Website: bh-photo
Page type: address-validator
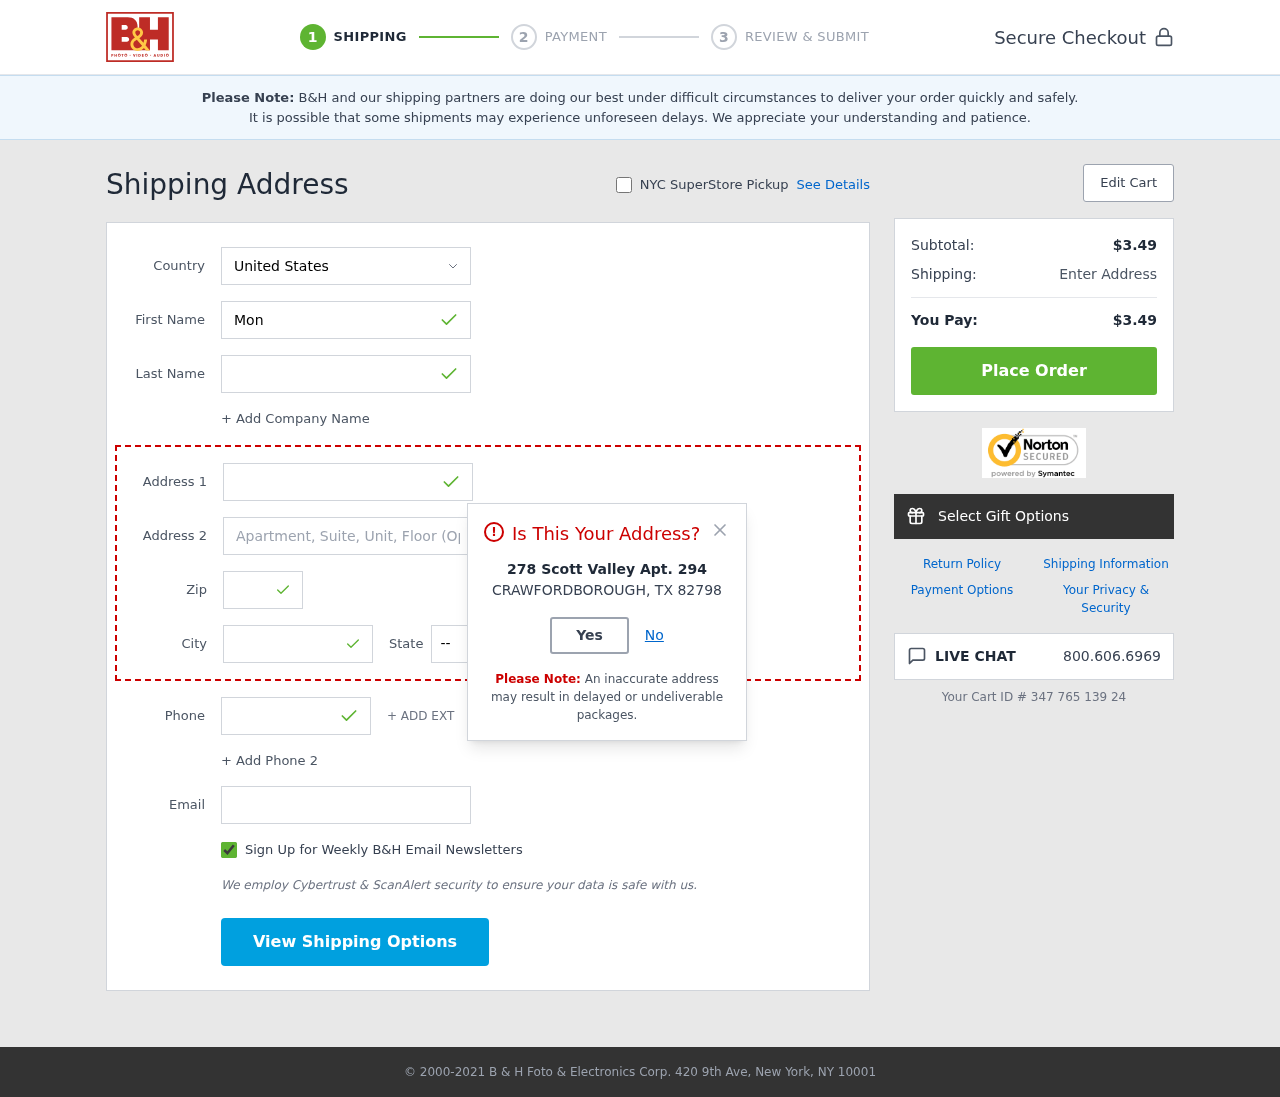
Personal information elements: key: PII_CITY
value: Crawfordborough
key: PII_COUNTRY
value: United States
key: PII_EMAIL
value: monicagarcia@yahoo.com
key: PII_FIRSTNAME
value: Monica
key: PII_LASTNAME
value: Garcia
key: PII_PHONE
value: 8838845557
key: PII_POSTCODE
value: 82798
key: PII_STATE_ABBR
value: TX
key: PII_STREET
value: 278 Scott Valley Apt. 294
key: PII_STREET2
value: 7606 Martinez Court
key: PII_CITY_MODAL
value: CRAWFORDBOROUGH
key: PII_POSTCODE_FULL
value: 82798
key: PII_POSTCODE_NUMERIC
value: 82798
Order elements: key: ORDER_SUBTOTAL
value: $3.49
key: ORDER_TOTAL
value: $3.49
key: ORDER_ID
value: Your Cart ID # 347 765 139 24